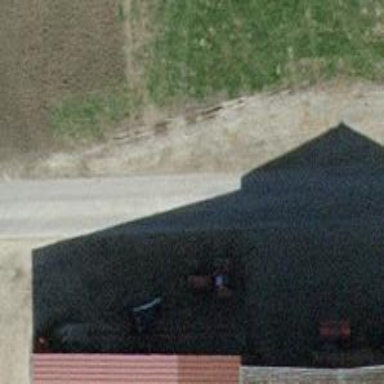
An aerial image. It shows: Track with grade 1 quality.